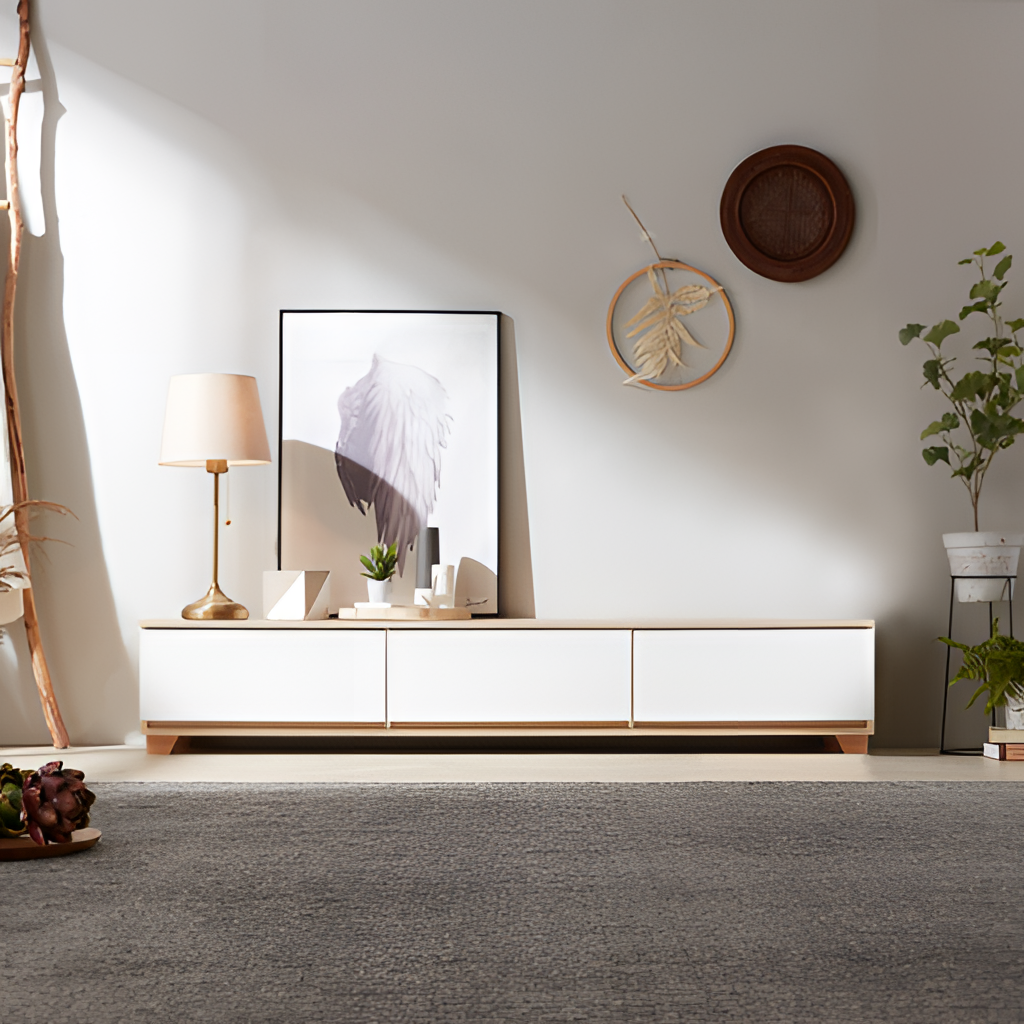
living room, white wood console, tile flooring, with large square pattern, paint wallpaper, with solid pattern, minimalist